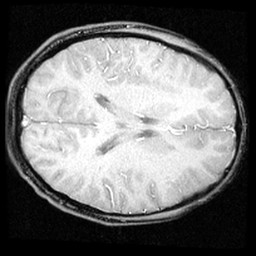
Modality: inplaneT1
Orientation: axial
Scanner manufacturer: ge
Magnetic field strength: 3 T
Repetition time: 0.2 s
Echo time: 0.0036 s